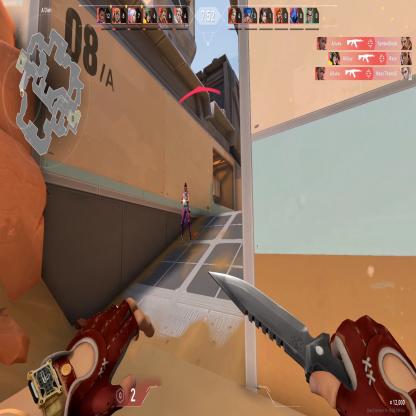
Label: enemy